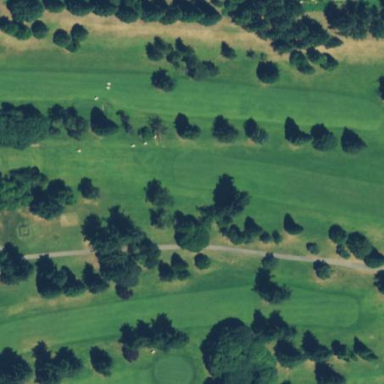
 specifically mown fairway on golf course."